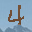
Label: 4